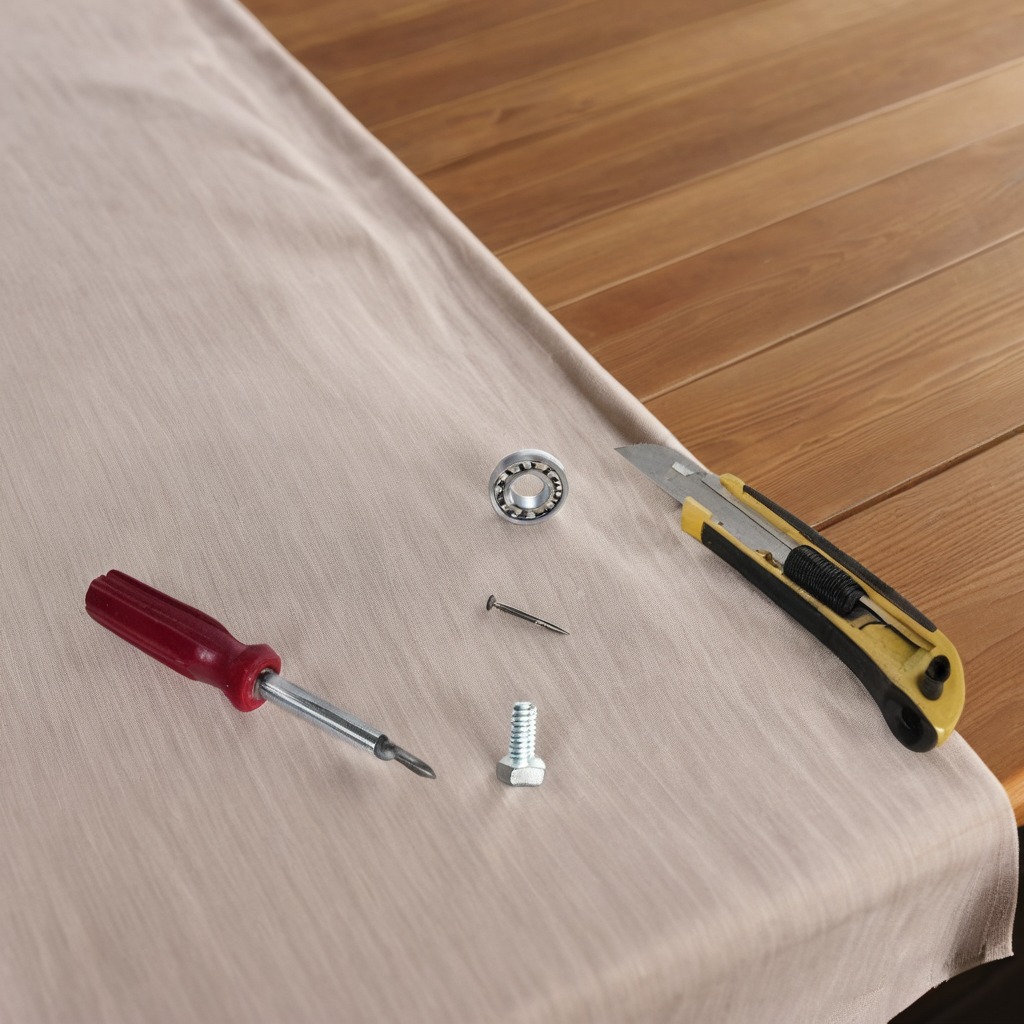
A metal ball bearing, a utility knife, a metal machine screw, an iron nail, and a screwdriver are lying on the wooden table in the outdoor workshop.